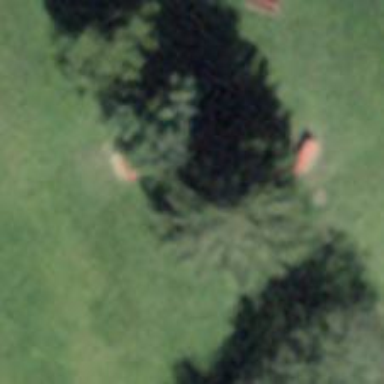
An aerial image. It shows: Bench.